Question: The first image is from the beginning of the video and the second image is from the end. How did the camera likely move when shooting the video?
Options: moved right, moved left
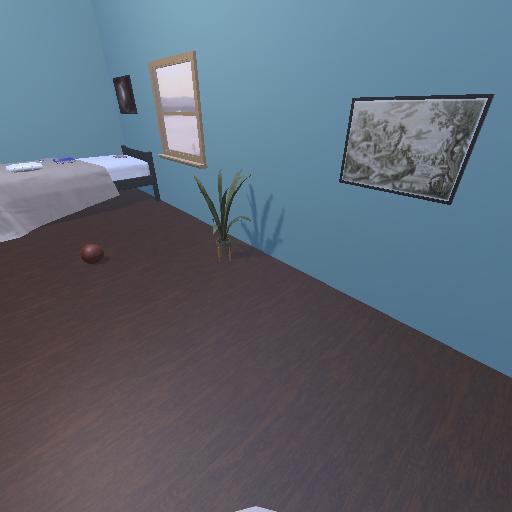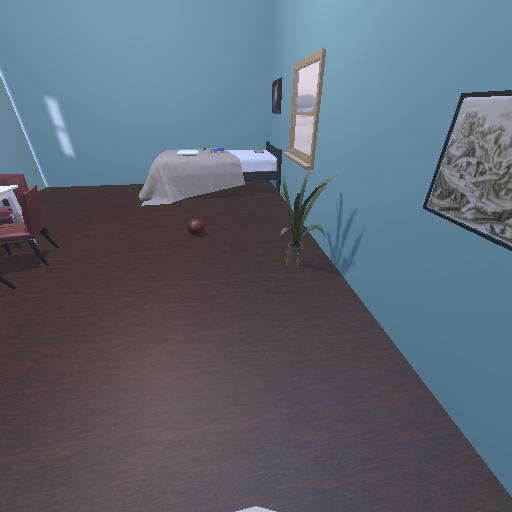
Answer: moved right